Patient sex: M
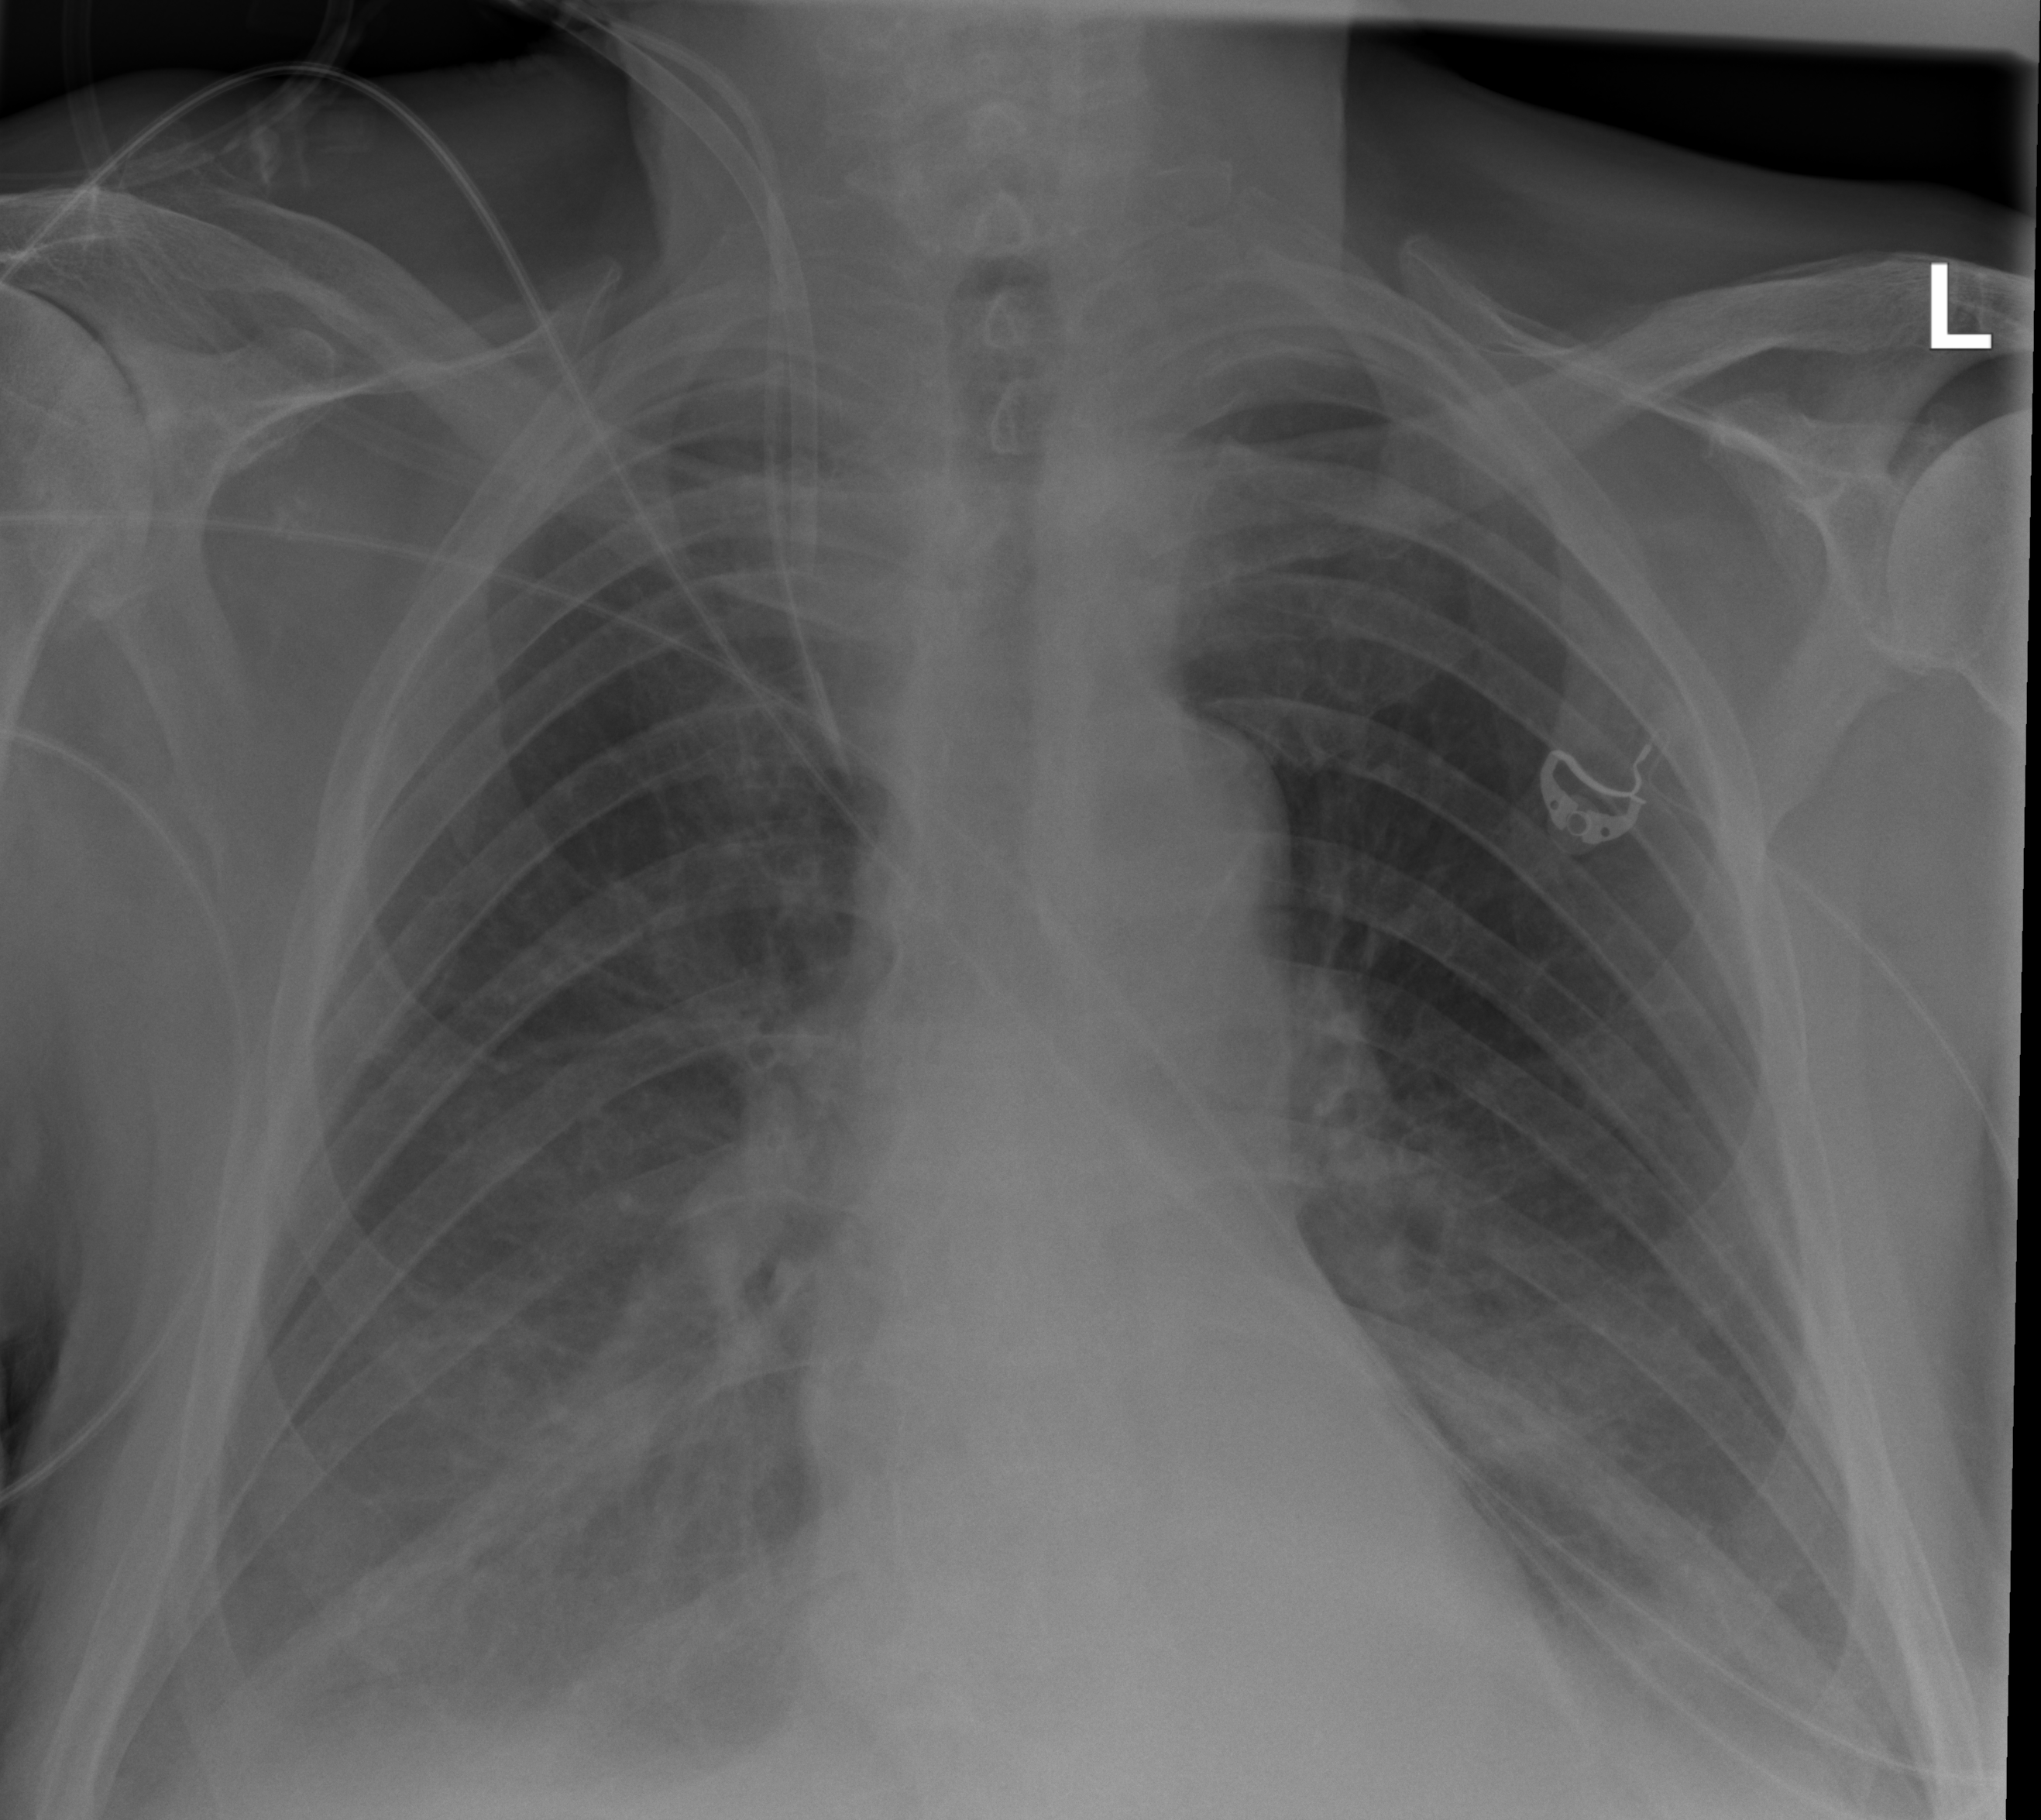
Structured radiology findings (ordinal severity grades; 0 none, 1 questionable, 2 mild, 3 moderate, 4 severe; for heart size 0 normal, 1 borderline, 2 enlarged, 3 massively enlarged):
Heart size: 0
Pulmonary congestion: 0
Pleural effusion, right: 2
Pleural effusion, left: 2
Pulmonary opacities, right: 0
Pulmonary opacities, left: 0
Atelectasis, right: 0
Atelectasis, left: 0